Current action and preconditions to check: path_clear

Your task: For each precondition in the list above, predict whether it will hold at this action.

Consider the current scene as observed from the mobile robot's camera, and analyze the predicted future states of all dynamic agents (e.g., people, animals, vehicles, or any moving entities) within the NEXT SECOND.

IMPORTANT: Only answer "very likely" if you are absolutely certain—based on strong, clear evidence—that a dynamic agent will violate the precondition in the predicted future state. Do NOT answer "very likely" for unlikely, ambiguous, or low-probability risks.

Ask yourself for each precondition: Is there a high probability, with clear and convincing evidence, that the predicted future states of any dynamic agent will interfere with the predicted future state of the currently executing action within the NEXT SECOND, causing that precondition to fail?

Assess the risk level based on these predictions. Use "likely" or "very likely" if motions create a clear risk of interference.

Use "neutral" or "improbable" if agents are nearby but their predicted paths are clearly diverging or non-conflicting.

Failure Risk Categories: "very improbable", "improbable", "neutral", "likely", "very likely"

Answer Format: Output ONLY the probability_of_failure value from these categories: "very improbable", "improbable", "neutral", "likely", "very likely"

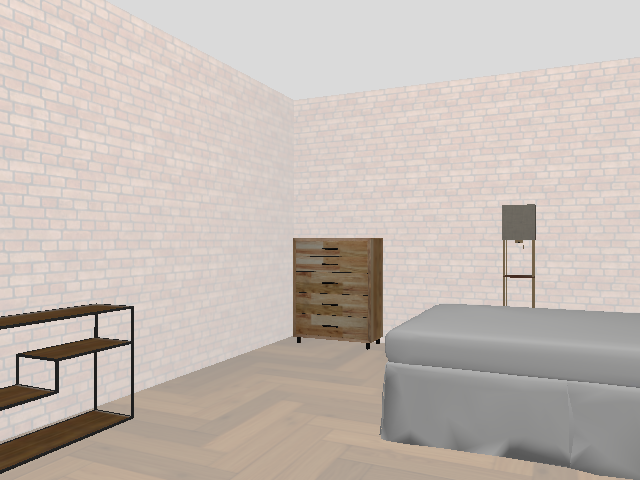

Answer: very improbable